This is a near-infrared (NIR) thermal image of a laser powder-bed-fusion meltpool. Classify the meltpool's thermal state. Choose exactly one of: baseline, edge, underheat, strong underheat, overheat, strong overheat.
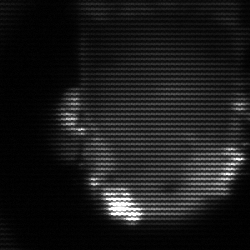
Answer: baseline